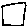
Label: square